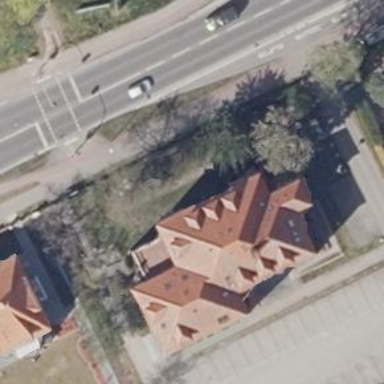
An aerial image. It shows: School building.